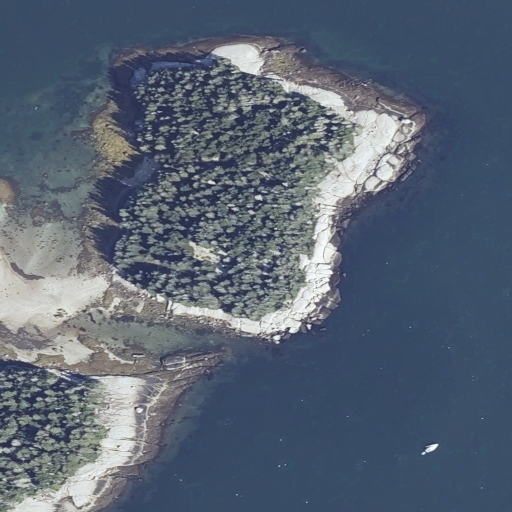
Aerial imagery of island in Maine named Little McGlathery Island containing open water, barren land, herbaceous wetlands, and evergreen forest